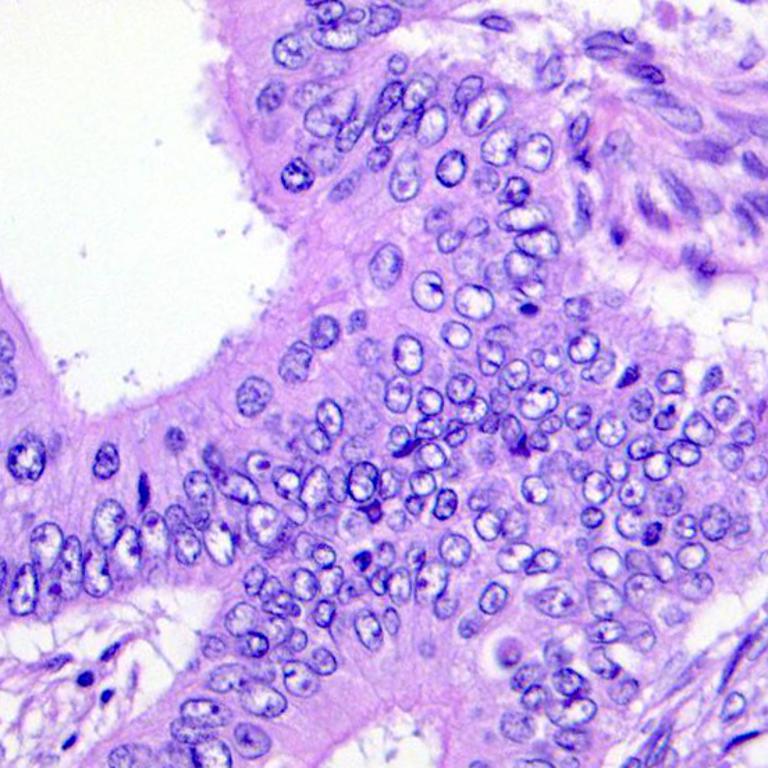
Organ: colon
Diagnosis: adenocarcinomas